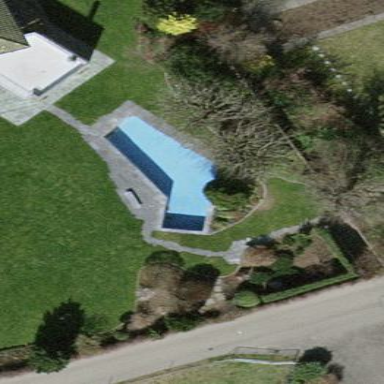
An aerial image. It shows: Swimming pool located in leisure land.